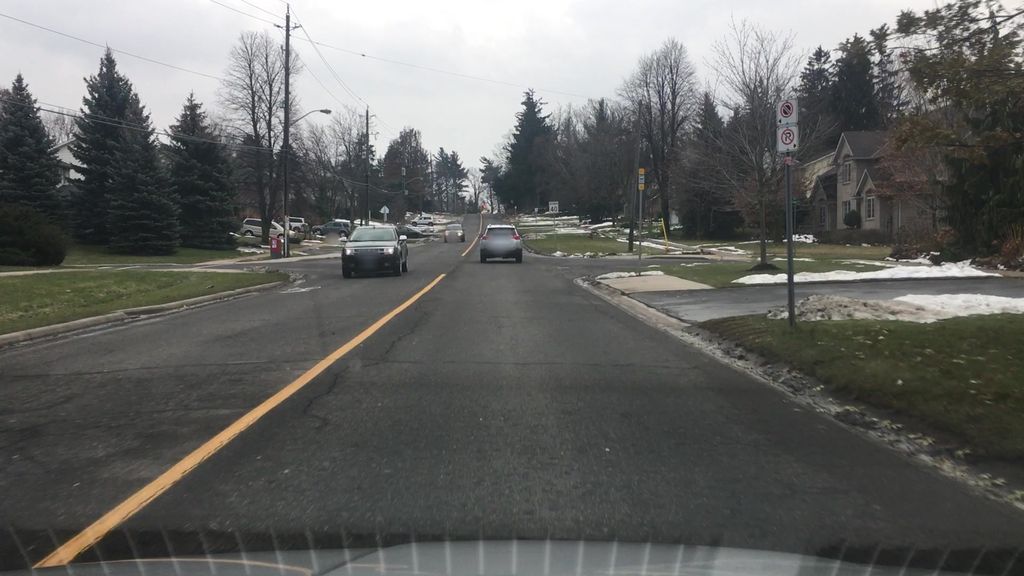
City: hamilton